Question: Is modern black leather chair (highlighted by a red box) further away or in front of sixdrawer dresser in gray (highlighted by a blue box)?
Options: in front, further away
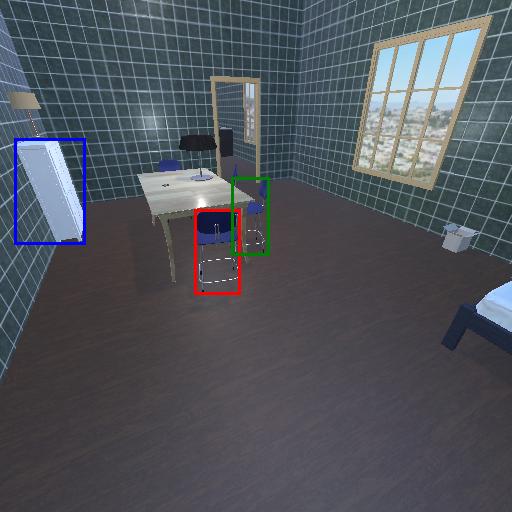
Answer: in front